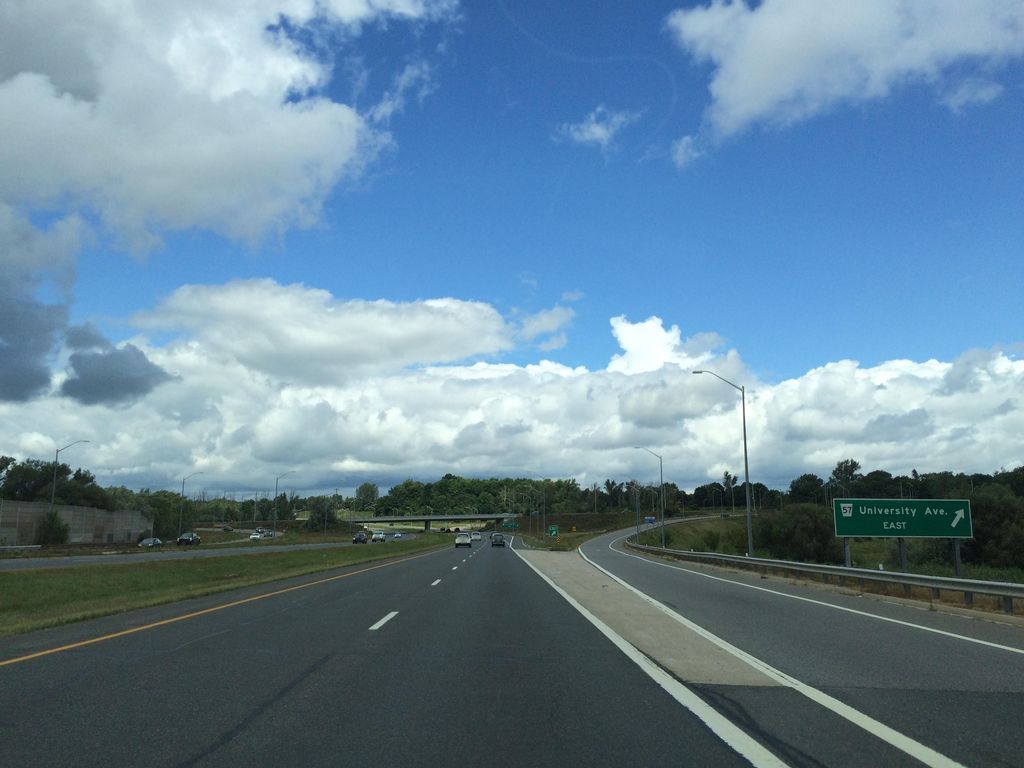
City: kitchener-waterloo